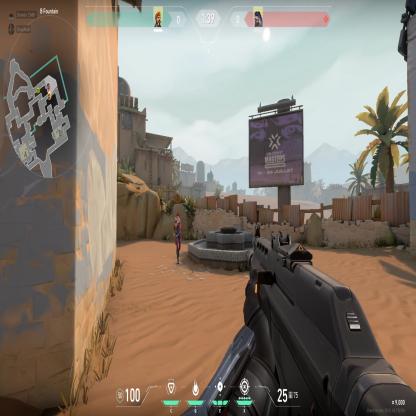
Label: enemy